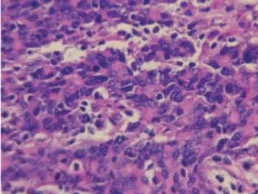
(C) Adenocarcinoma with atypical glands and cells. HE staining. X 100.
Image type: pathology (h&e)